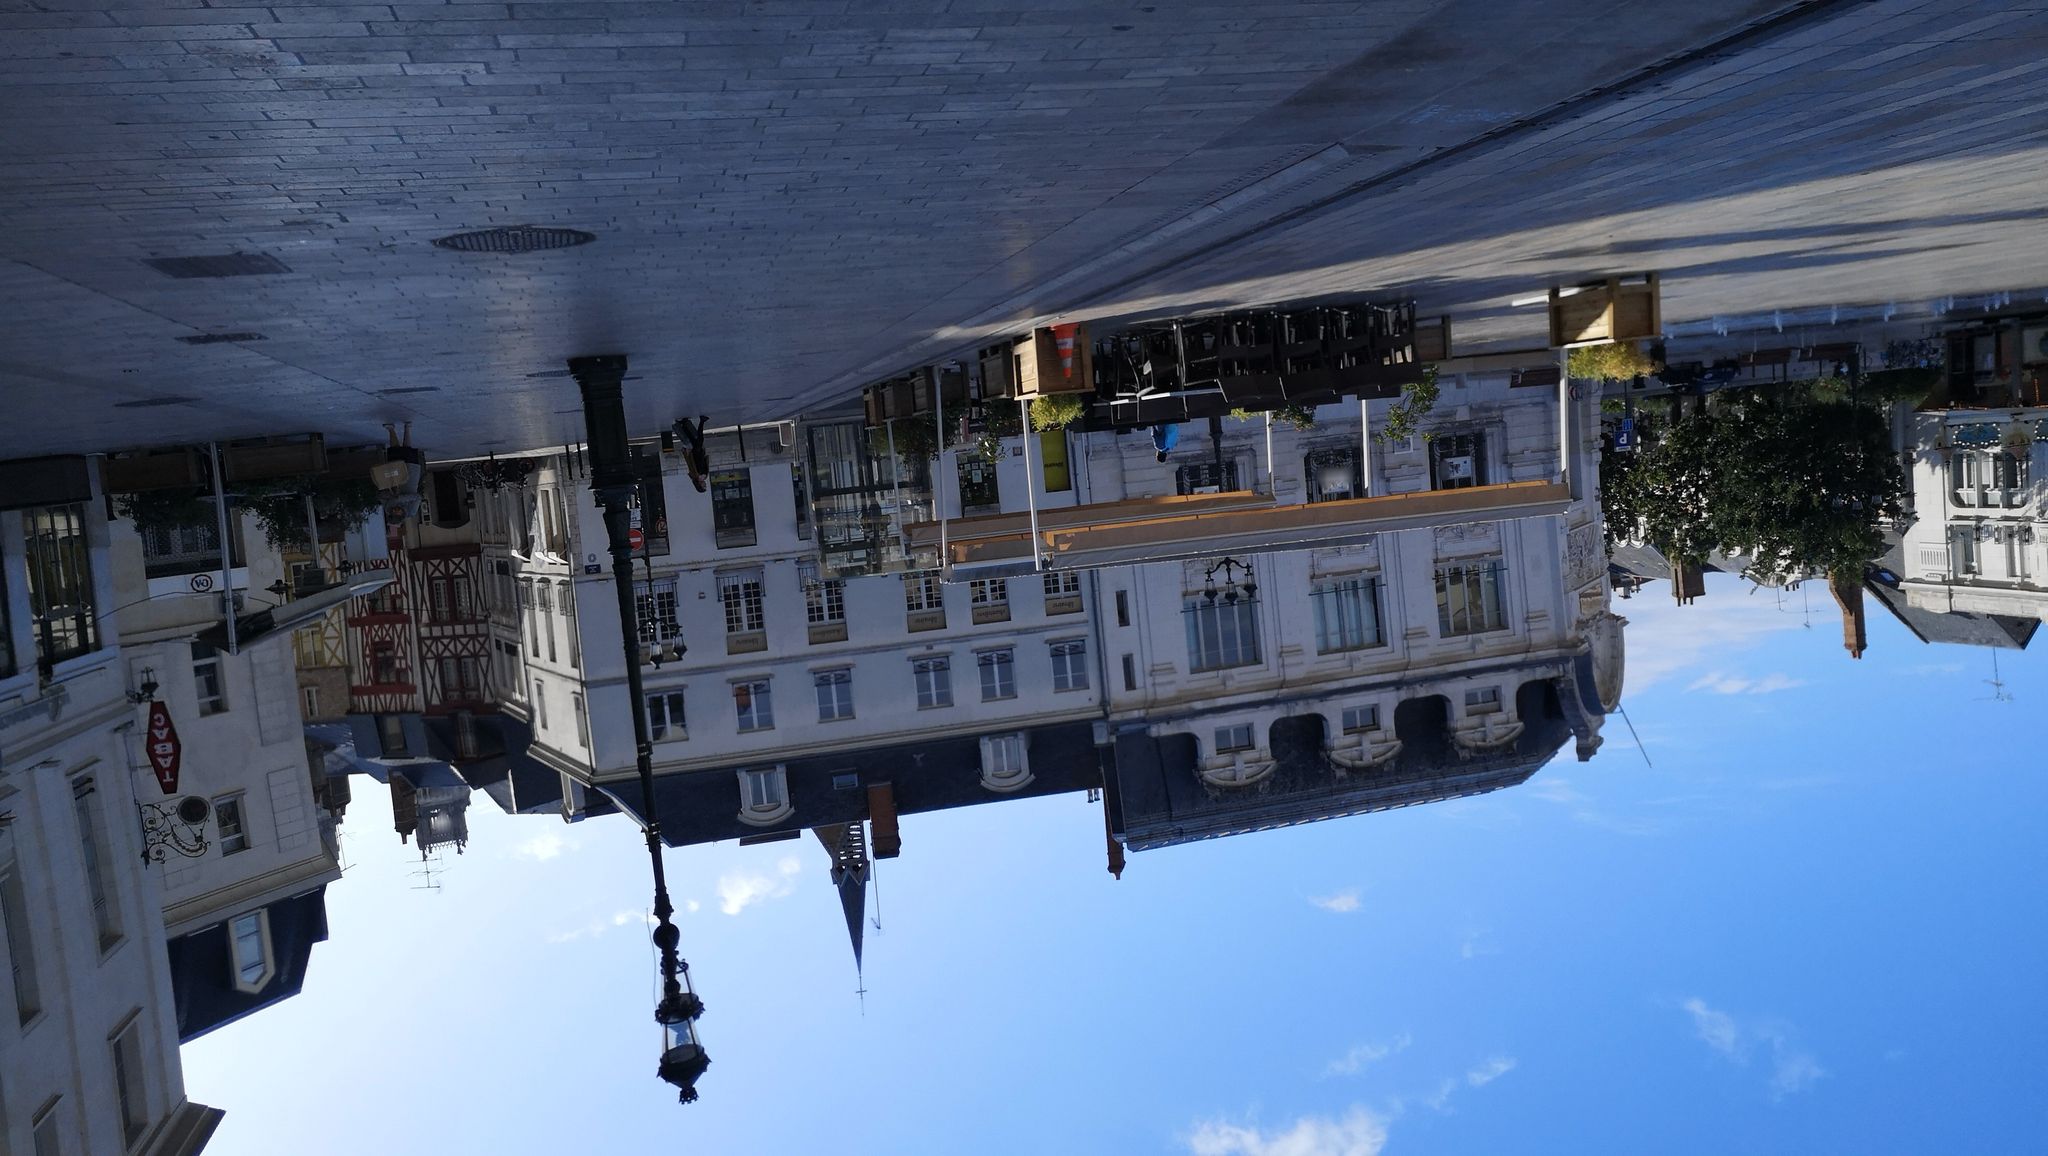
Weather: clear
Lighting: day
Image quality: good
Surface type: walking surface
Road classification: living_street, pedestrian
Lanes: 2
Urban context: urban centre
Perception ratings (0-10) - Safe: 1.81, Lively: 6.77, Beautiful: 1.39, Boring: 4.65, Depressing: 5.89, Wealthy: 3.9